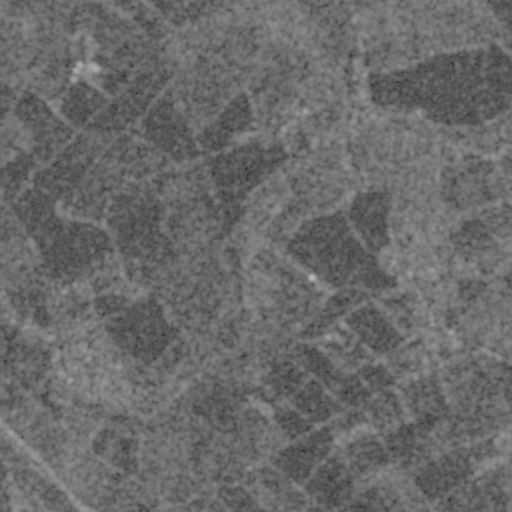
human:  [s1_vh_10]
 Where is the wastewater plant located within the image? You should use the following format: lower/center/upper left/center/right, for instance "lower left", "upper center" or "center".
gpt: The wastewater plant is located in the upper right of the image.
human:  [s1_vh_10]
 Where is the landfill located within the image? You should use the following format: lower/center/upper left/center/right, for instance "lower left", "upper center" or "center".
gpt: There is no landfill in the image.

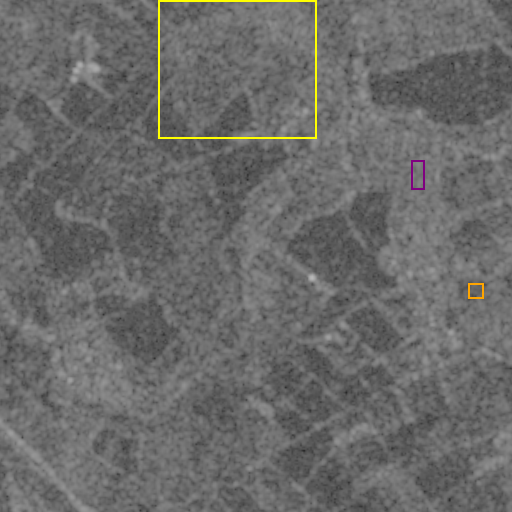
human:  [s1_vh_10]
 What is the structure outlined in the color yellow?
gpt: The structure outlined in yellow is a crop field.
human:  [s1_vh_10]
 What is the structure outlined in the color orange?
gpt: The structure outlined in orange is a park.
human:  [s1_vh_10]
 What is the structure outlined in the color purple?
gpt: The structure outlined in purple is a wastewater plant.
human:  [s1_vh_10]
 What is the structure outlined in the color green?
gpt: There is no green outline.